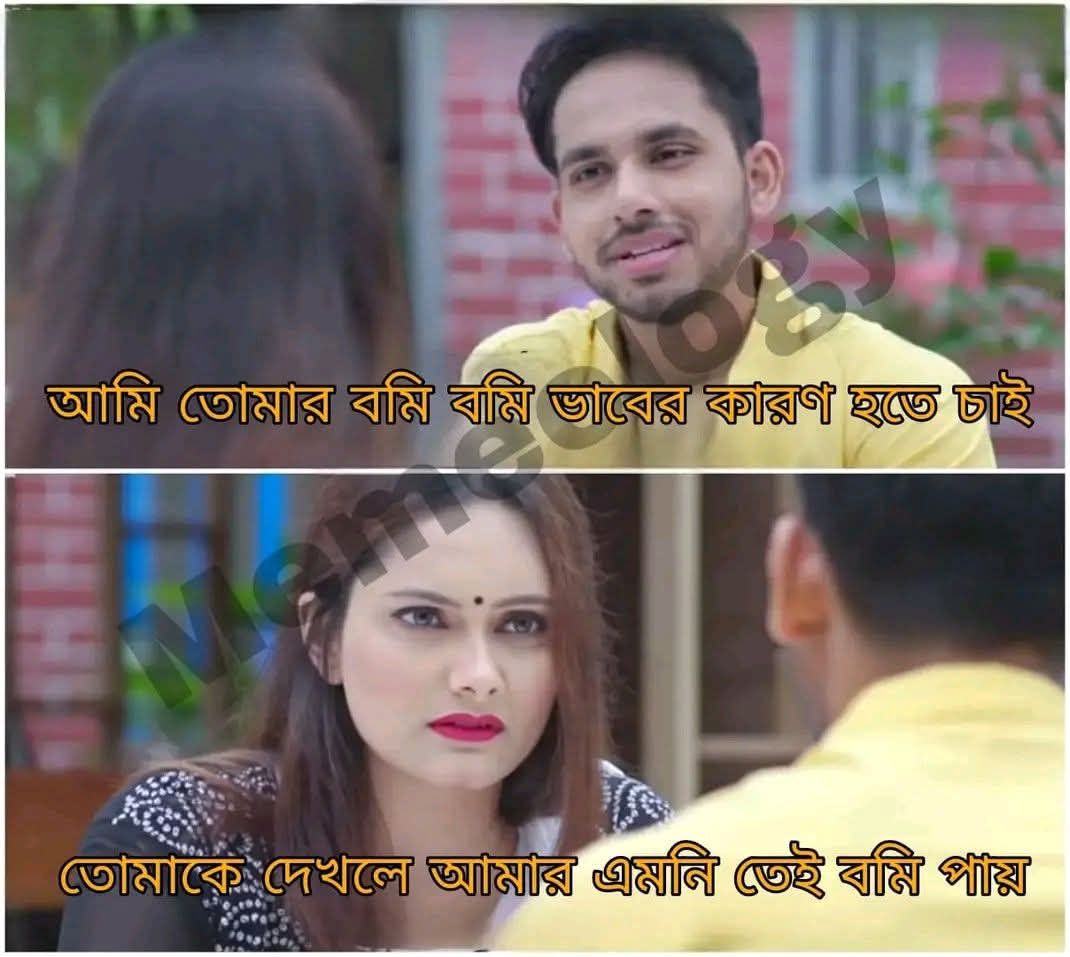
Text: আমি তোমার বমি বমি ভাবের কারণ হতে চাই  তোমাকে দেখলে আমার এমনি তেই বমি পায়
Label: Hate
Hate category: Personal Offence
Targeted group: Individual